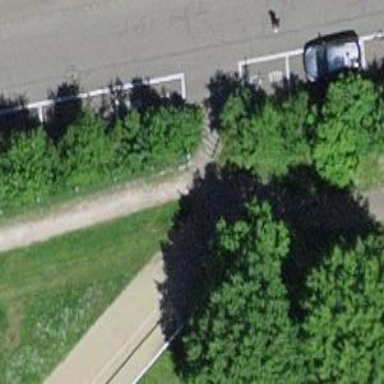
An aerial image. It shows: Path.